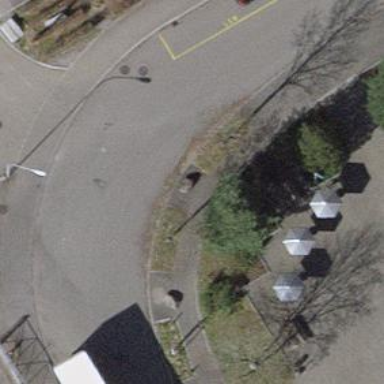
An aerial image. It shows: Block barrier.